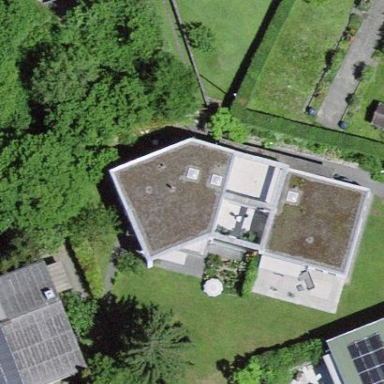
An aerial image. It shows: Terrace building.